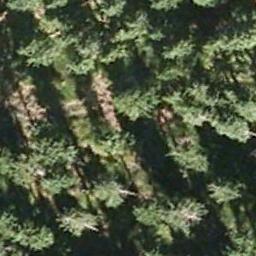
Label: forest